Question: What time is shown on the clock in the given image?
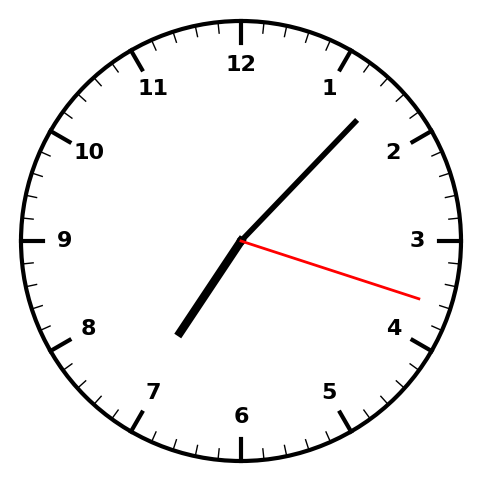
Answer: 07:07:18